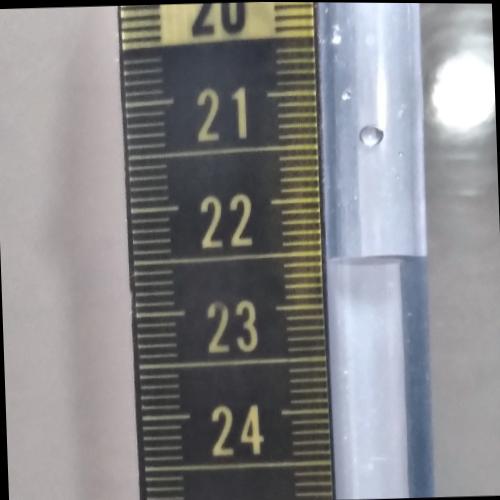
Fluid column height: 22.6 cm